Question: This is an 8-digit puzzle. Find the minimum number of steps to restore it.
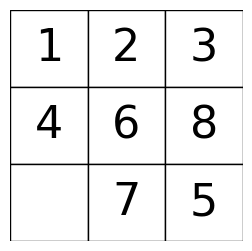
Answer: 6